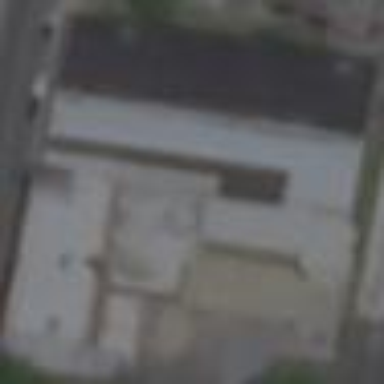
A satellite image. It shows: Building.